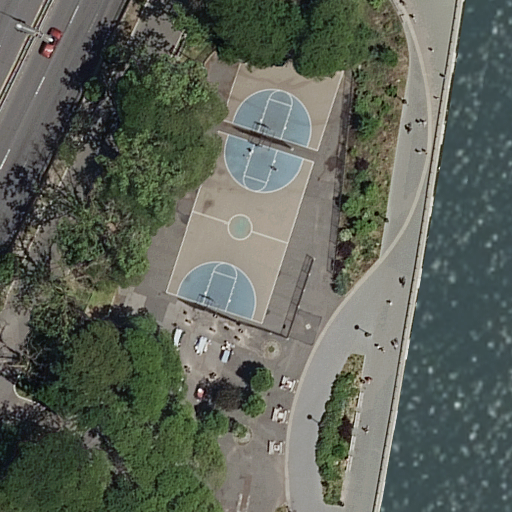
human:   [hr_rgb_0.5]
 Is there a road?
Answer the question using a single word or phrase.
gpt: yes

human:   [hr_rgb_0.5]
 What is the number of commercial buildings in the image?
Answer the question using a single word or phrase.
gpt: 0

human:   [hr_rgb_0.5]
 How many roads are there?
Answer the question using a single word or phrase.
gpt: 4

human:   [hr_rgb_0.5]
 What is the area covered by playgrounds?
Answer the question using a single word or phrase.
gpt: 31m2

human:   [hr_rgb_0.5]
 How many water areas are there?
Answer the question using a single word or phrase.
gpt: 1

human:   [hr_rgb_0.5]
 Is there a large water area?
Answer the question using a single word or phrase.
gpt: yes

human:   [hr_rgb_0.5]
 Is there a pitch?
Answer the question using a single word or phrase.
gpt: yes

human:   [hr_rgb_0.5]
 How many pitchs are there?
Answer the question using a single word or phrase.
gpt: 1

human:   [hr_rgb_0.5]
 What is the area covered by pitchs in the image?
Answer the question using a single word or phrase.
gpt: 1225m2

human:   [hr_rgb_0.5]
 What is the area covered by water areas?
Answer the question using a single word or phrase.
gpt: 1843m2

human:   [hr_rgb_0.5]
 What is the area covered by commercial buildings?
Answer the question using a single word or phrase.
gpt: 0m2

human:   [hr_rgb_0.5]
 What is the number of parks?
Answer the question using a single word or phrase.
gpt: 1

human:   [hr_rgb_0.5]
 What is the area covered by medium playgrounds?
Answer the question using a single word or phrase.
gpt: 0m2

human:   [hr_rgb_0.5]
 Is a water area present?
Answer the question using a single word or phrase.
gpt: yes

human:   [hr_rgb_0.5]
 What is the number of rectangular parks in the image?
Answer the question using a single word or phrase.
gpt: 0

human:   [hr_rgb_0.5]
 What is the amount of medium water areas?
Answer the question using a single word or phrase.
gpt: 0

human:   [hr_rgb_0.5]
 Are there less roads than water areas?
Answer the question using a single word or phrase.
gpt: no

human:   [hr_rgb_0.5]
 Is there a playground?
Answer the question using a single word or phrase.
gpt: yes

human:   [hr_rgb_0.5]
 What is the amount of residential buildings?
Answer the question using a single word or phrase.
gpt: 0

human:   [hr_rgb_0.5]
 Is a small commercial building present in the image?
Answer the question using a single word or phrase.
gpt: no

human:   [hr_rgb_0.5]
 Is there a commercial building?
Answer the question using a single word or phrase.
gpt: no

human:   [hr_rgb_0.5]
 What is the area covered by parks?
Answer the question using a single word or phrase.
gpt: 8197m2

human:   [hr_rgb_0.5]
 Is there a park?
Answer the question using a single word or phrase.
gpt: yes

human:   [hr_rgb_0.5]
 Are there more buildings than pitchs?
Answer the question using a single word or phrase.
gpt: no

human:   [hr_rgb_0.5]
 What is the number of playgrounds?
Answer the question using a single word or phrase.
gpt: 1

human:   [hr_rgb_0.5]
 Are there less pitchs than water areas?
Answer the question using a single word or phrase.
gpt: no

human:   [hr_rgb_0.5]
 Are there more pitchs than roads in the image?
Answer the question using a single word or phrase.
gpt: no

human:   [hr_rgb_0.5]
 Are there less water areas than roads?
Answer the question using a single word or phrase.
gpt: yes

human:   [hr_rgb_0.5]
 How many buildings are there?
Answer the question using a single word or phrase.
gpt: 0

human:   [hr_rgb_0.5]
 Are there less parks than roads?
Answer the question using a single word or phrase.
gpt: yes

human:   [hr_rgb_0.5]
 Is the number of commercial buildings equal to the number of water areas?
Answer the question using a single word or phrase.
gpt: no

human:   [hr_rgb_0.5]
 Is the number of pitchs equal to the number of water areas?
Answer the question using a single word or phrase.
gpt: yes

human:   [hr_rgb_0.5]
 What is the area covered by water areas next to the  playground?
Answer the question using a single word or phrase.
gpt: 1843m2

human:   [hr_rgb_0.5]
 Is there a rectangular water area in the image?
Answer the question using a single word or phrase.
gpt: yes

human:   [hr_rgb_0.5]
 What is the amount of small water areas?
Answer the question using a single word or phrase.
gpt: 0

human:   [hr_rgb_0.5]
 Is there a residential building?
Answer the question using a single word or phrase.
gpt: no

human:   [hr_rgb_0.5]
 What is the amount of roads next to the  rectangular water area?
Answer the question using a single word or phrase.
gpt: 4

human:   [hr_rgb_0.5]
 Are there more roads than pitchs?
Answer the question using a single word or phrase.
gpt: yes

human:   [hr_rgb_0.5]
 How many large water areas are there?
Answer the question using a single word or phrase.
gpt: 1

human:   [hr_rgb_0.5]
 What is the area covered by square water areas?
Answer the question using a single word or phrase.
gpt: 0m2

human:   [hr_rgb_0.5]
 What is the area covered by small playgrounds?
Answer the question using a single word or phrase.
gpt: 31m2

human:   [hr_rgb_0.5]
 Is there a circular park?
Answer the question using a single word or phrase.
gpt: no

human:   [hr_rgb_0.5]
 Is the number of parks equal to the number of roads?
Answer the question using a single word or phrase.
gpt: no

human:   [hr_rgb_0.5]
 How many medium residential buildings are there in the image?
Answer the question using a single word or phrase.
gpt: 0

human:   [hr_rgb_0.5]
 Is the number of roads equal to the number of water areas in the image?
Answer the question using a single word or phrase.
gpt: no

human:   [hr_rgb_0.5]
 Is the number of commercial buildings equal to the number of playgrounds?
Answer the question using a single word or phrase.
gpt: no

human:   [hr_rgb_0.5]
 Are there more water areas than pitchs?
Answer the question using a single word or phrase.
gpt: no

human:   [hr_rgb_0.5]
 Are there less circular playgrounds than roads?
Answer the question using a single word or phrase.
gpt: yes

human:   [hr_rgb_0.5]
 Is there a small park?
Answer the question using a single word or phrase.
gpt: no

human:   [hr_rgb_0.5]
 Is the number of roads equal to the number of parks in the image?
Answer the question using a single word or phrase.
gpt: no

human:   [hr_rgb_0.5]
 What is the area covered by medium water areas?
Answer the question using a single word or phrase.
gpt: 0m2

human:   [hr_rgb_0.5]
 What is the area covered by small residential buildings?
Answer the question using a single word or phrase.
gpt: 0m2

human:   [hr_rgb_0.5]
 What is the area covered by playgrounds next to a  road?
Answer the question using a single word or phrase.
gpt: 31m2

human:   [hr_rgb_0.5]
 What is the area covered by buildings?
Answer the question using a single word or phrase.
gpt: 0m2

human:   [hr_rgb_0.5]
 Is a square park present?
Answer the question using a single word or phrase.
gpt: no

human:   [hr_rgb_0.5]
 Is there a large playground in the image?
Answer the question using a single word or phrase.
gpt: no

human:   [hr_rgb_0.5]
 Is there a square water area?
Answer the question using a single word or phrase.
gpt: no

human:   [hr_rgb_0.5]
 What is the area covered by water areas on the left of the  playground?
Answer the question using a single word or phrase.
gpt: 0m2

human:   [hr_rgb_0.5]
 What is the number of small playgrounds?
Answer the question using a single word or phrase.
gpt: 1

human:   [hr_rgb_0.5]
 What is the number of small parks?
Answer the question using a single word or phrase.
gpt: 0

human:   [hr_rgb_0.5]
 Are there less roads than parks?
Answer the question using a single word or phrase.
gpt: no

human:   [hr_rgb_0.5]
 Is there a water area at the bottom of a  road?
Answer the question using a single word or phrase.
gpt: no

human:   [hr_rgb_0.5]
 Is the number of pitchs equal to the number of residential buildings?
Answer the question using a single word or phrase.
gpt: no

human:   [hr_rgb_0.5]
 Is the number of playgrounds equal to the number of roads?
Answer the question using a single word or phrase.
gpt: no